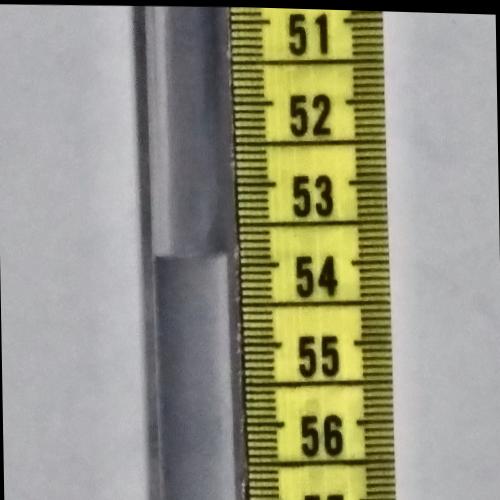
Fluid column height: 53.8 cm